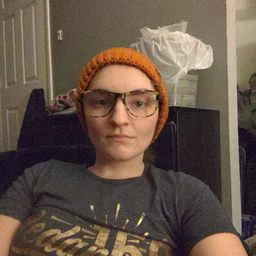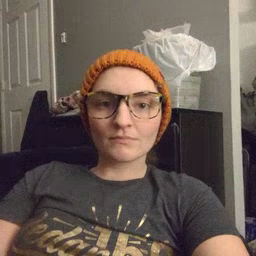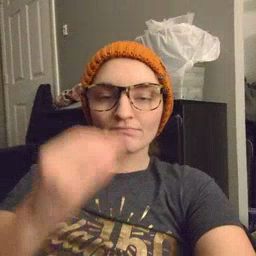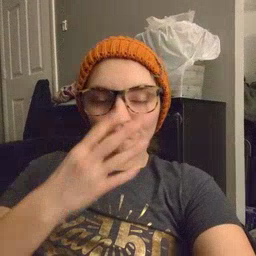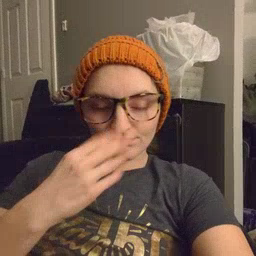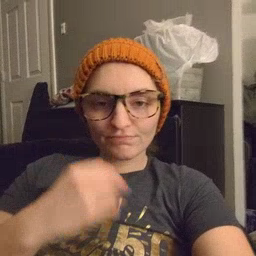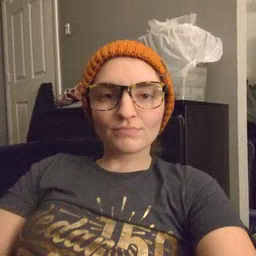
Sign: sleepy